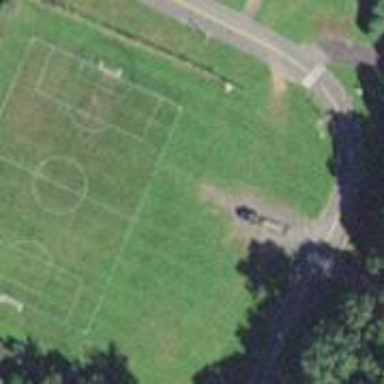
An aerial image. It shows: Soccer pitch for leisure land activities.